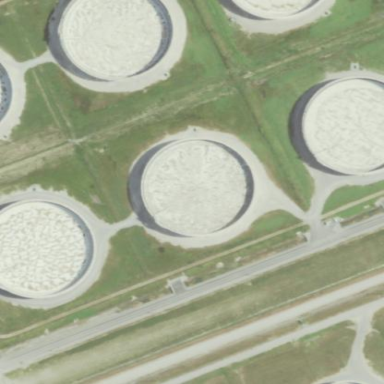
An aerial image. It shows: Storage tank created as man-made structure.